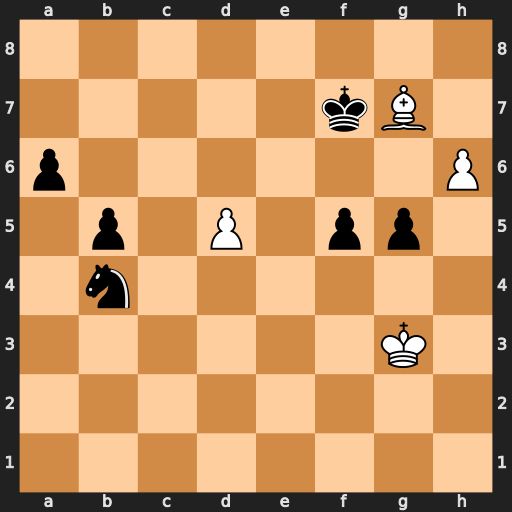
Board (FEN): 8/5kB1/p6P/1p1P1pp1/1n6/6K1/8/8
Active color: w
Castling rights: -
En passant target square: -
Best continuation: Bc3 Nxd5 h7 Nxc3 h8=Q